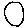
Label: circle